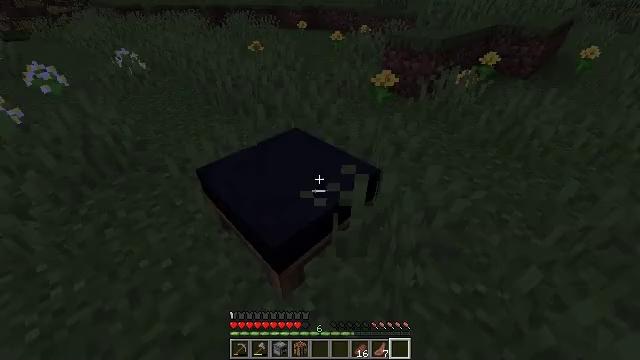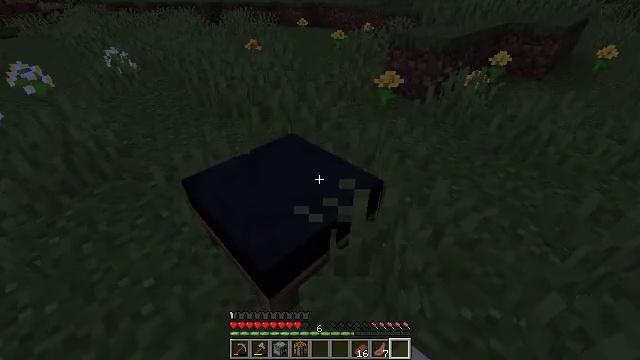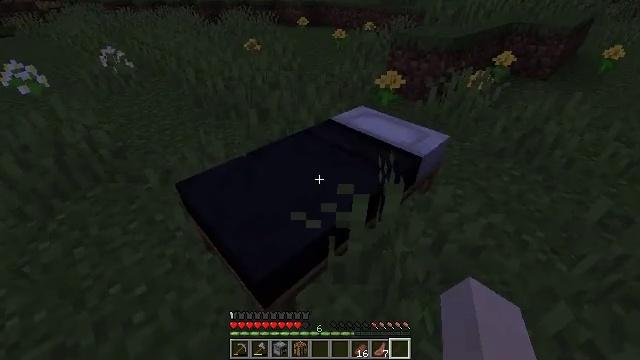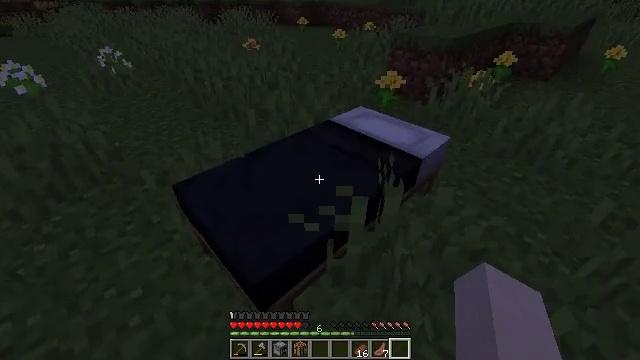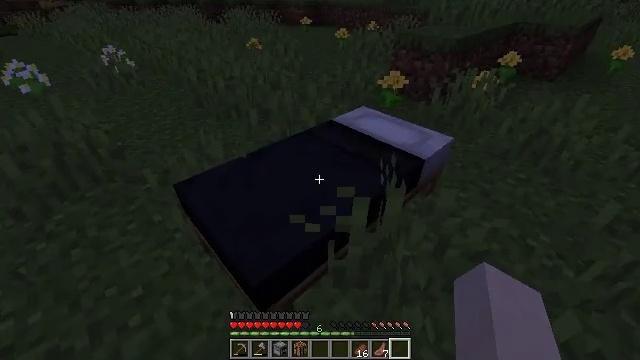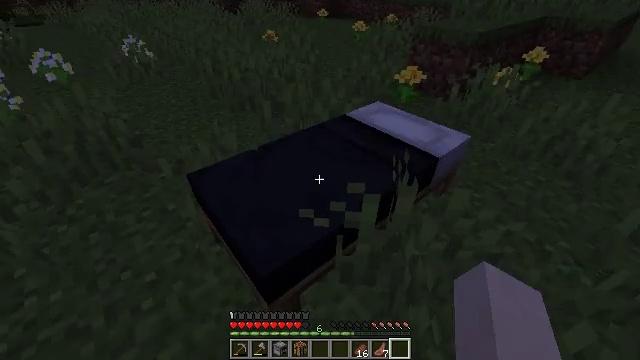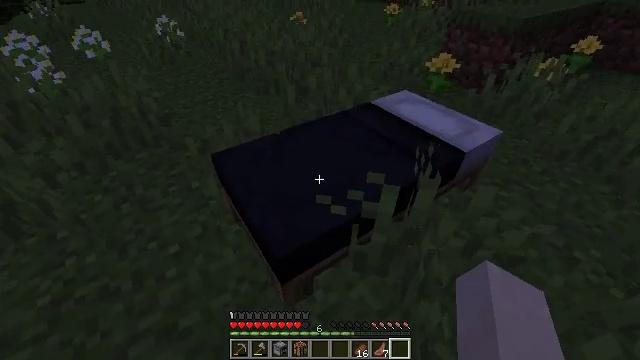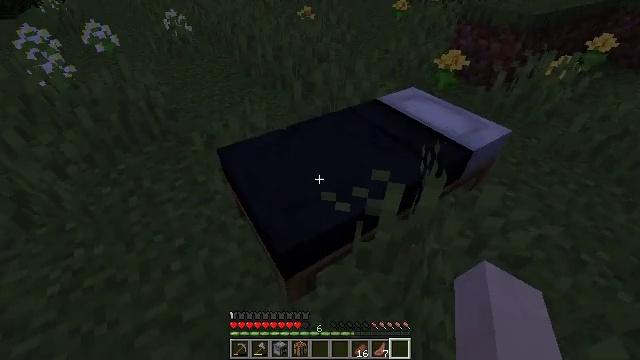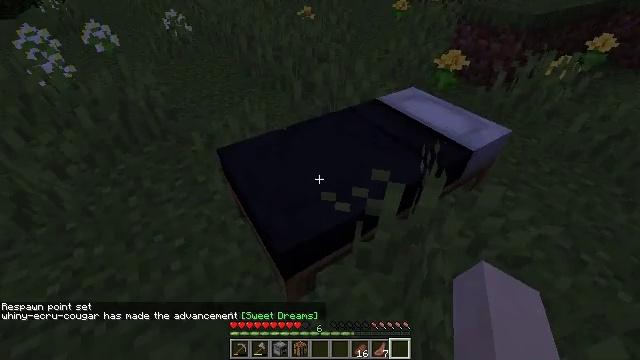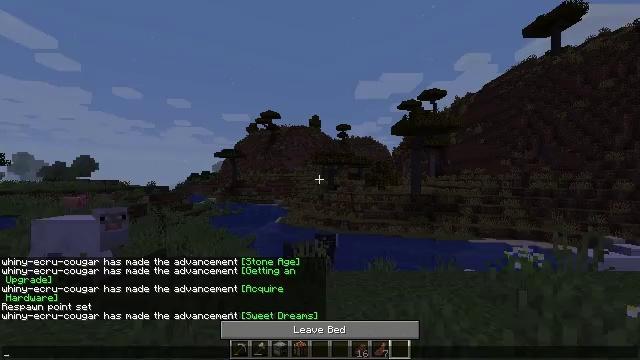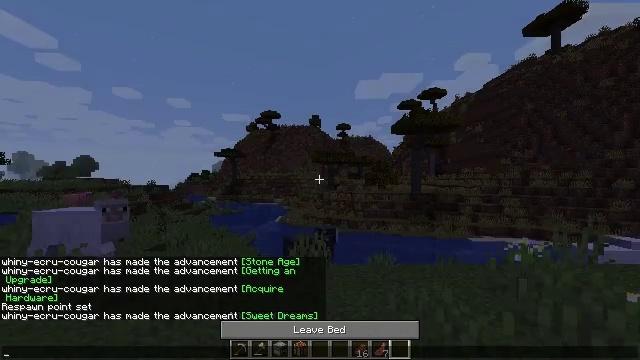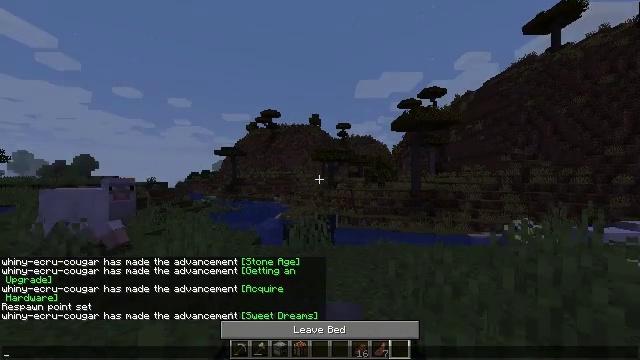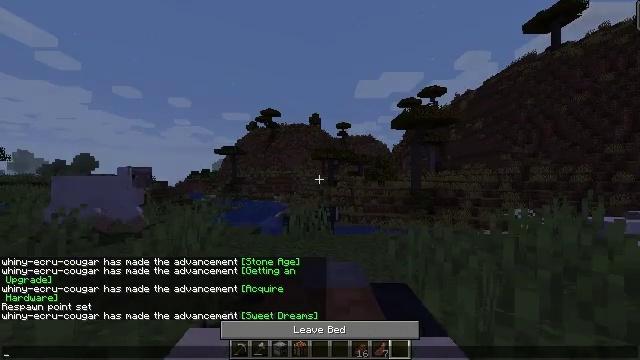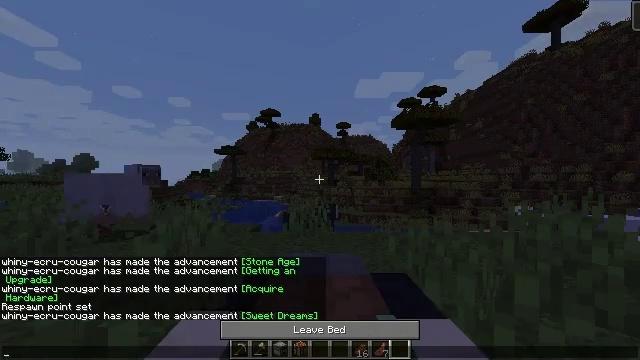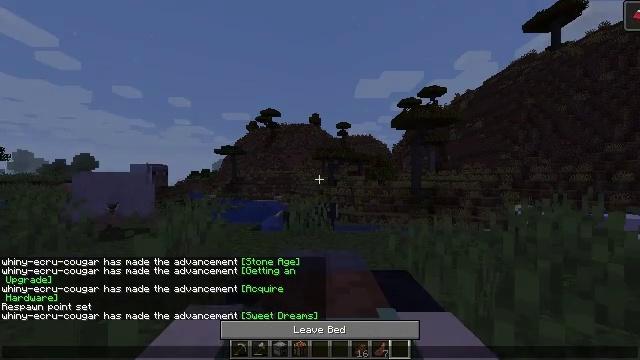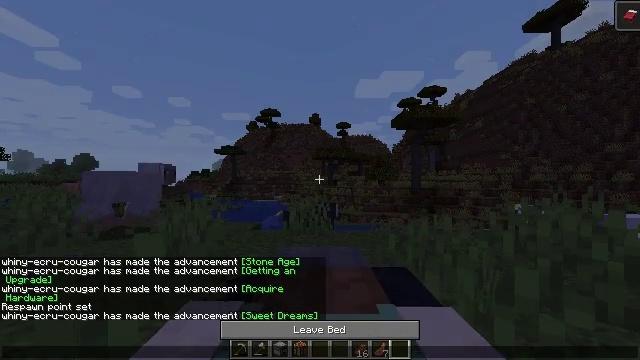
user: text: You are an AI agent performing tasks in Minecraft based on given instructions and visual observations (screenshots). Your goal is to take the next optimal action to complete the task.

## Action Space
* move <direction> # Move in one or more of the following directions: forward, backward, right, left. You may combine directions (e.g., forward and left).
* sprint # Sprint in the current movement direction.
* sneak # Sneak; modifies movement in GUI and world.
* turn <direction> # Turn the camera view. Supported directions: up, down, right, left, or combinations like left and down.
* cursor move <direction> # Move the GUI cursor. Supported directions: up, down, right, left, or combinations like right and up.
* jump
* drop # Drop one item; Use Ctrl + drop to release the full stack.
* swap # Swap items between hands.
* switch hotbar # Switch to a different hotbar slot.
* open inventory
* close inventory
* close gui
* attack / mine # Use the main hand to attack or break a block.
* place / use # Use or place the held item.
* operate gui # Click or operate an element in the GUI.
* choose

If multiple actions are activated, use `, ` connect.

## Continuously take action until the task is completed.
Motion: motion action
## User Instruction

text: Left click on the black bed to break it.
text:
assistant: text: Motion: no_op
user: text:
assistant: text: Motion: no_op
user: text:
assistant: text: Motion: use / place
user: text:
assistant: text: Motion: use / place
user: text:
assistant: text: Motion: turn left and down, use / place
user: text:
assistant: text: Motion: turn left and down
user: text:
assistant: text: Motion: turn left
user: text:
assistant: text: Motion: no_op
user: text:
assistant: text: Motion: no_op
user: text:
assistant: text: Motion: open gui
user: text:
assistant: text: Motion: no_op
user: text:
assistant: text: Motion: no_op
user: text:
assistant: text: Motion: no_op
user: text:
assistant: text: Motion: no_op
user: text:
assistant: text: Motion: no_op
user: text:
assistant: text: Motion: no_op
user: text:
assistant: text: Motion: no_op
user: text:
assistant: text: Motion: no_op
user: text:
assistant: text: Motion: no_op
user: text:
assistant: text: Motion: no_op
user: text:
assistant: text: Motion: no_op
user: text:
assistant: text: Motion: no_op
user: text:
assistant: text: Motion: no_op
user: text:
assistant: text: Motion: no_op
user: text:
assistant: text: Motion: no_op
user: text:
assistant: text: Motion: no_op
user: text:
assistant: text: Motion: no_op
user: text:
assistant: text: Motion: no_op
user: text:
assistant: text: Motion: no_op
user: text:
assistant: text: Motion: no_op